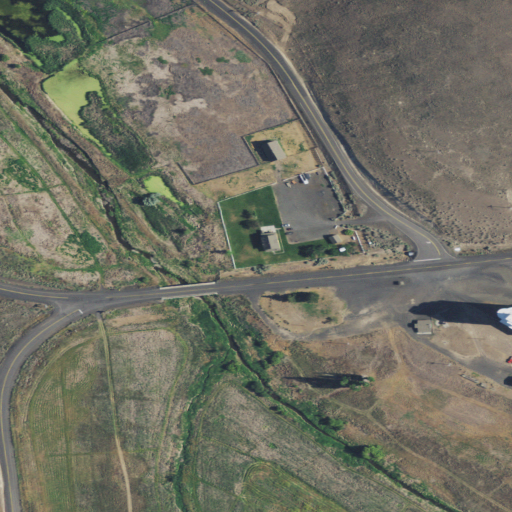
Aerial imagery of valley in Oregon named Cason Canyon containing herbaceous wetlands, grassland, pasture, open development, low intensity development, shrub, medium intensity development, mixed forest, and open water